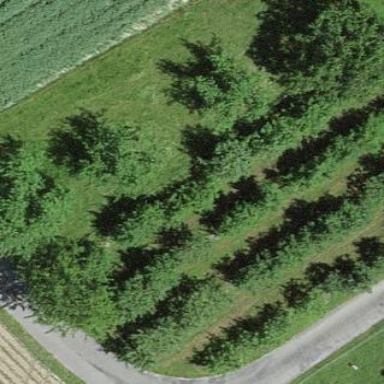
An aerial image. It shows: Orchard.